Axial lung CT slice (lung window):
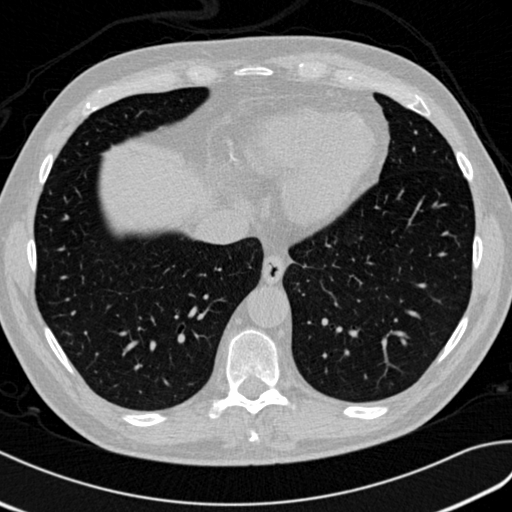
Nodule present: no